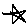
Label: star